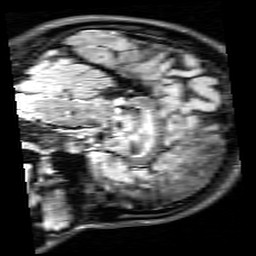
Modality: FLAIR
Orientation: sagittal
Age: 19
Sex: female
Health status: healthy
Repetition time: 12 s
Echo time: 0.095 s